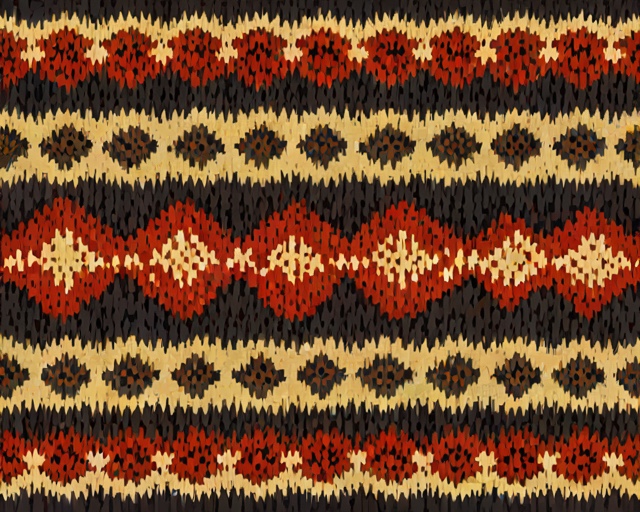
Category: Winter